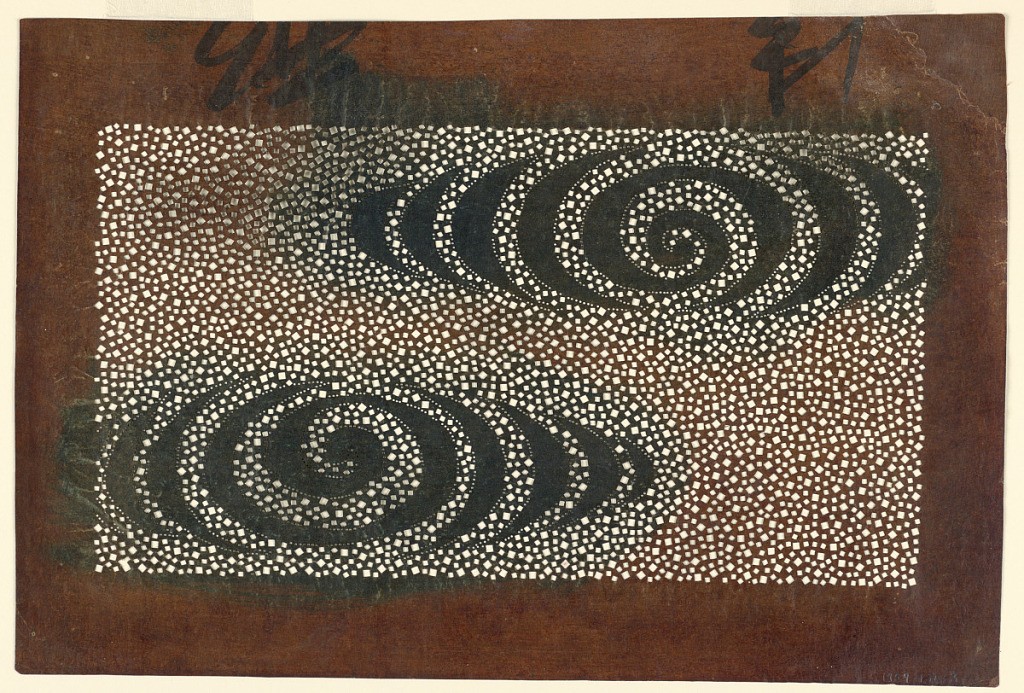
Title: Water Ripples
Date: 1780–1830
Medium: Mulberry paper (kozo washi) treated with fermented persimmon tannin (kakishibu), and silk threads (itoire)
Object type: Katagami
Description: Two ripples form swirls going in the opposite direction. They are surrounded by different size square shapes that have been punched out in random directions. There are two characters on the lower half of the stencils.